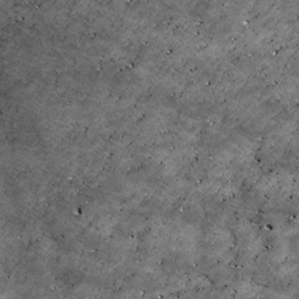
Label: non_frost